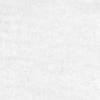
Label: no_change